Question: Hi I have created a relative layout. and align the imageview to the right of relativelayout. I set the background of relativelayout using selector. if i select thye relativelayout its color wil be green otherwise its color will be white. Now I want to set the image depending on the selection of scrollview. If scrollview is selected then i want to show imge1 if not then i want to show image2. How can I achieve this?
'''
<?xml version="1.0" encoding="utf-8"?>
<RelativeLayout
xmlns:android="http://schemas.android.com/apk/res/android"
android:layout_width="wrap_content"
android:layout_height="wrap_content"
android:background="@drawable/selector">
<ImageView
android:layout_width="wrap_content"
android:layout_height="wrap_content"
android:src="@drawable/arrow_right"
android:layout_alignParentRight="true" />
</RelativeLayout>
'''
'''
<selector
xmlns:android="http://schemas.android.com/apk/res/android">
<item
android:state_focused="true"
android:state_pressed="false"
android:drawable="@drawable/grbk" />
<item
android:state_focused="true"
android:state_pressed="true"
android:drawable="@drawable/grbk" />
<item
android:state_focused="false"
android:state_pressed="true"
android:drawable="@drawable/grbk" />
<item
android:drawable="@drawable/whbk" />
</selector>
'''
Thanks
Sunil
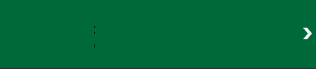
Answer: We can create another selector for imageview and pass that selector as background to imageview.
'''
<selector
xmlns:android="http://schemas.android.com/apk/res/android">
<item
android:state_focused="true"
android:state_pressed="false"
android:drawable="@drawable/arow_selected" />
<item
android:state_focused="true"
android:state_pressed="true"
android:drawable="@drawable/arow_selected" />
<item
android:state_focused="false"
android:state_pressed="true"
android:drawable="@drawable/arow_selected" />
<item
android:drawable="@drawable/arow_unselect" />
</selector>
'''
'''
<ImageView
android:id="@+id/arrow"
android:layout_width="wrap_content"
android:layout_height="wrap_content"
android:background="@drawable/imageselector"
android:layout_alignParentRight="true"
android:layout_centerVertical="true"
android:layout_marginRight="20dip"/>
</RelativeLayout>
'''